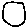
Label: circle